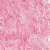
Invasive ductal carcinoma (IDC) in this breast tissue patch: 0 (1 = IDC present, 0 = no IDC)